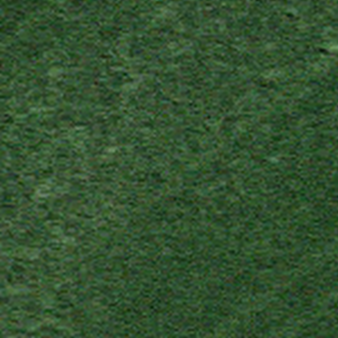
Label: other